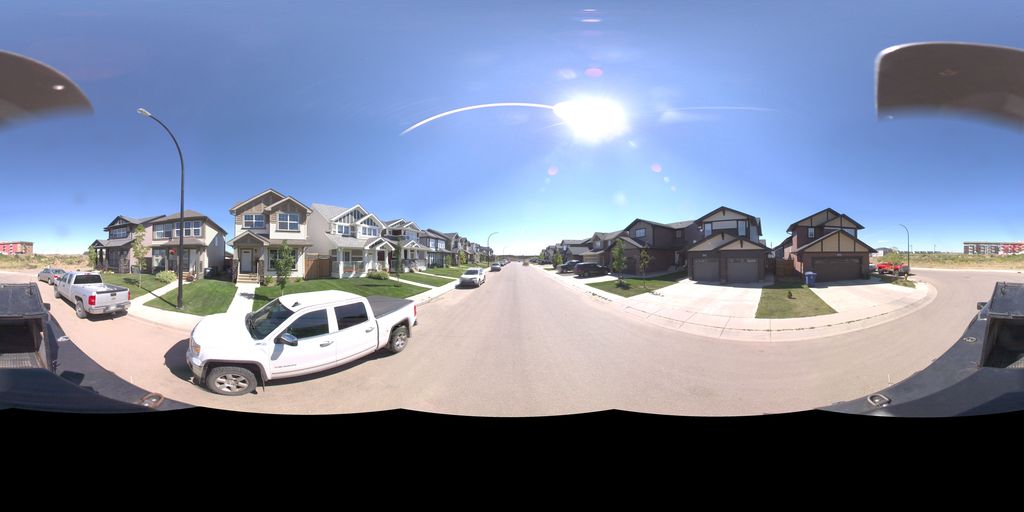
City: saskatoon